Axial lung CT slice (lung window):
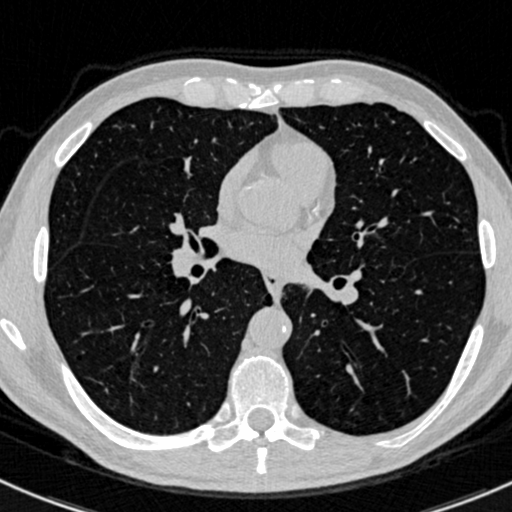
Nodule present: no